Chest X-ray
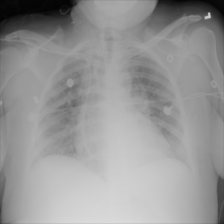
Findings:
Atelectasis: negative
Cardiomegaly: negative
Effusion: negative
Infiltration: negative
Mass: negative
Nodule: negative
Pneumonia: negative
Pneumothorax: negative
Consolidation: negative
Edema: negative
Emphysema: negative
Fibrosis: negative
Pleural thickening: negative
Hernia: negative